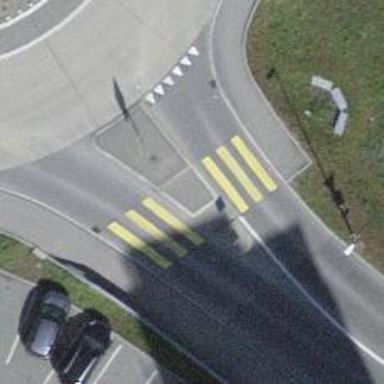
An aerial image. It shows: Footway that serves as traffic island.